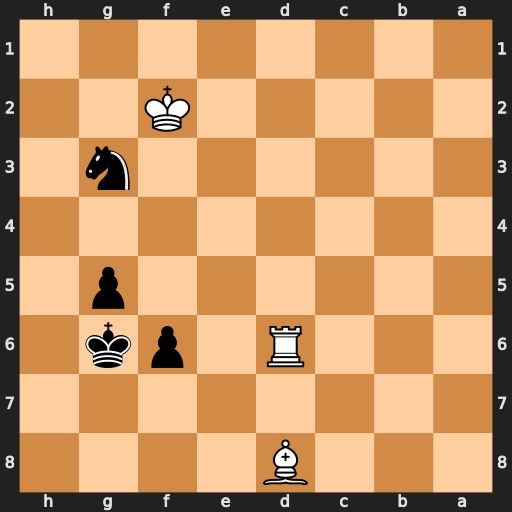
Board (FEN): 3B4/8/3R1pk1/6p1/8/6n1/5K2/8
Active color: b
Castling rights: -
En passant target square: -
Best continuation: Ne4+ Kf3 Nxd6